Field crop: maize
Growth stage: 2
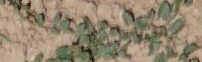
Species: convolvulus